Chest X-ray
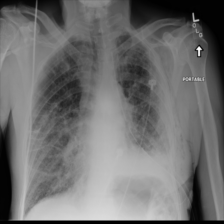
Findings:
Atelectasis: positive
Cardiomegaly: negative
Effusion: negative
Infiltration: positive
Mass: negative
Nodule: negative
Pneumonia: negative
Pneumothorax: negative
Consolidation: negative
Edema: negative
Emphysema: positive
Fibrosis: positive
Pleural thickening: negative
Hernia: negative